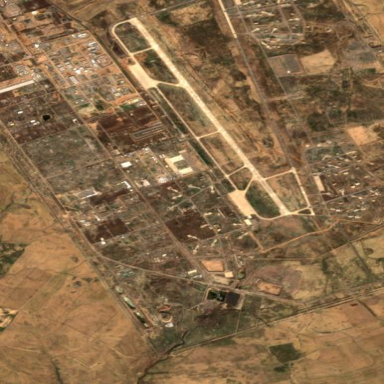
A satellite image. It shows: Military airfield located within larger aerodrome area.